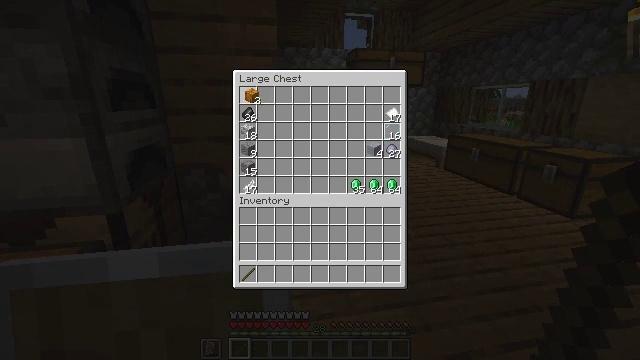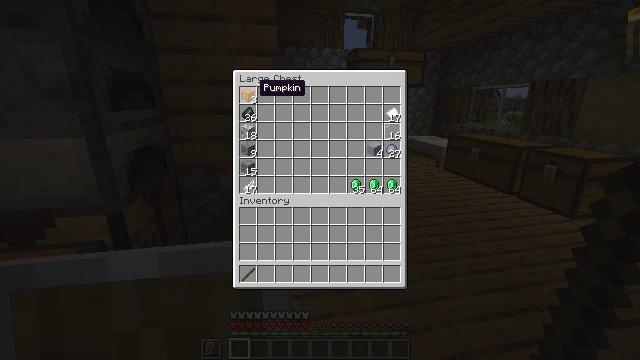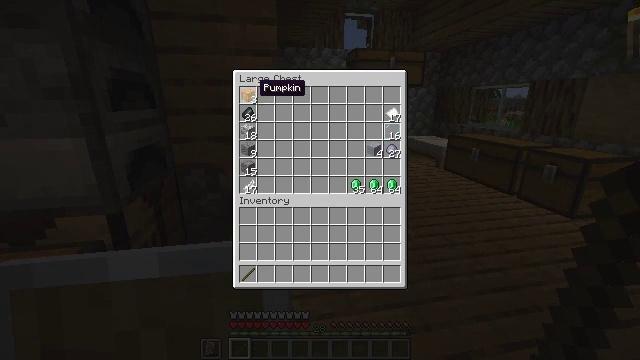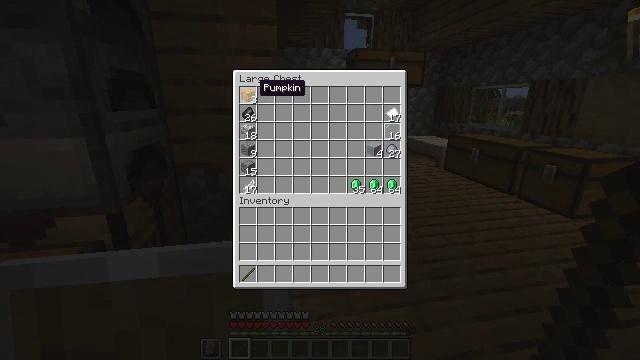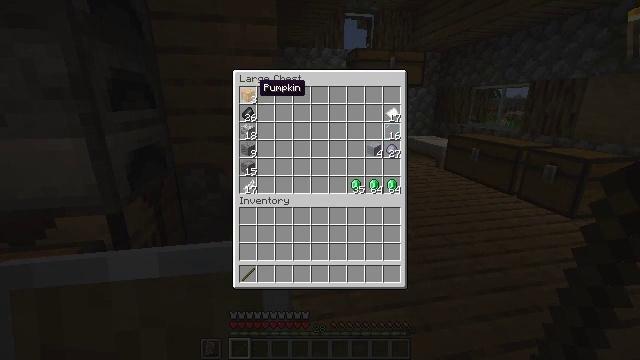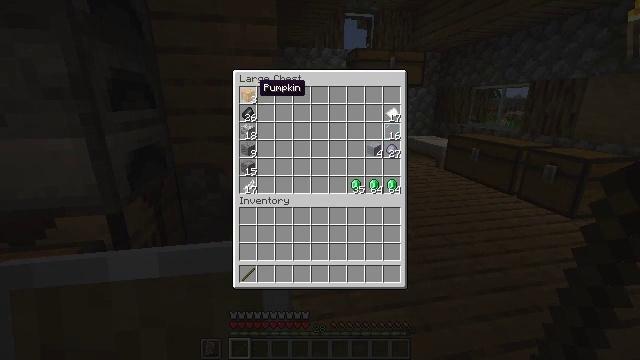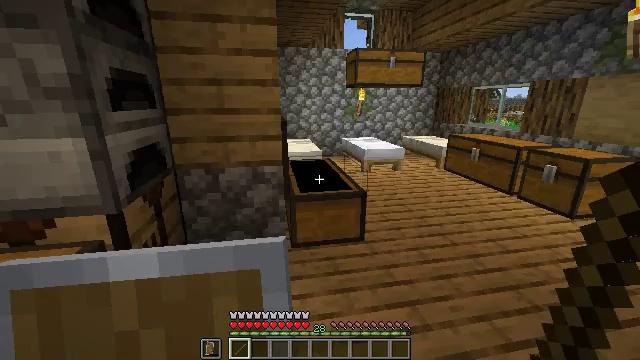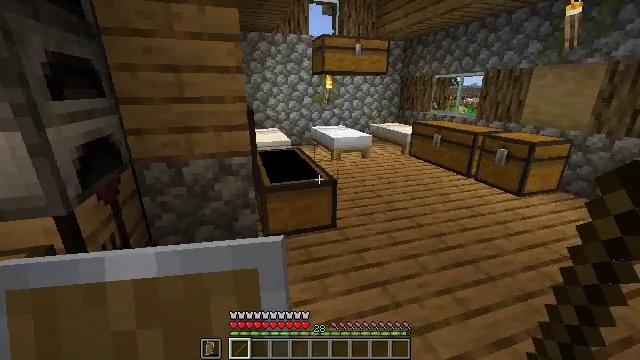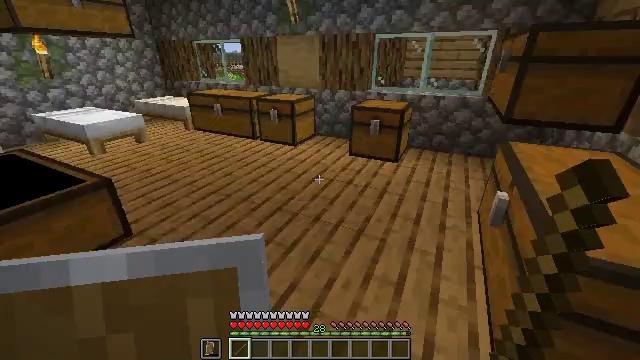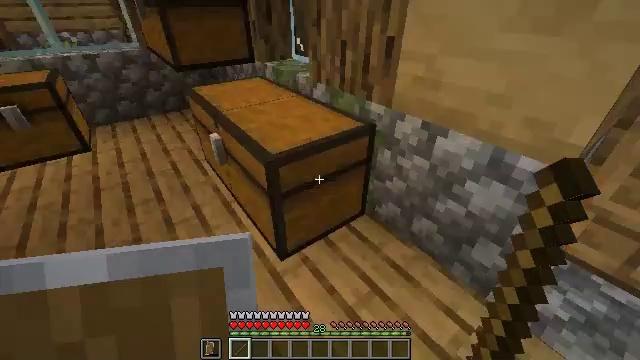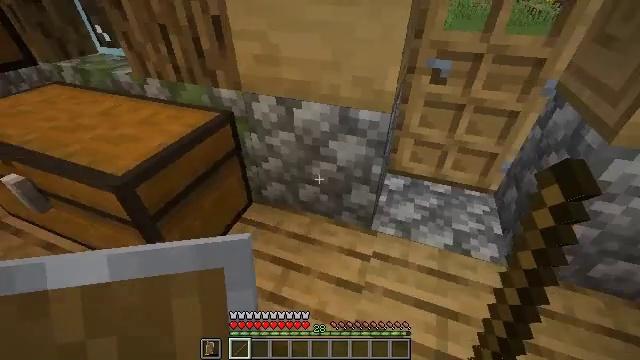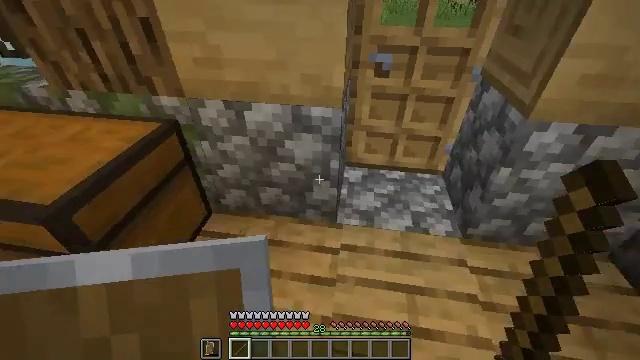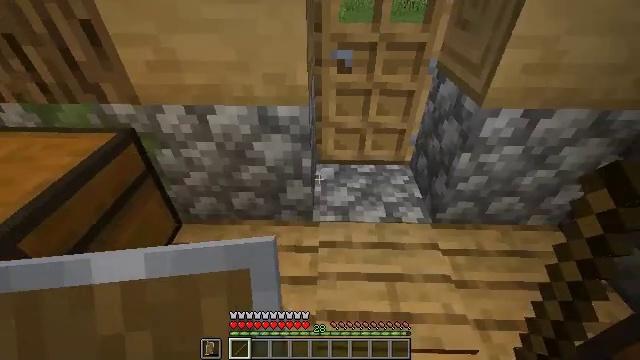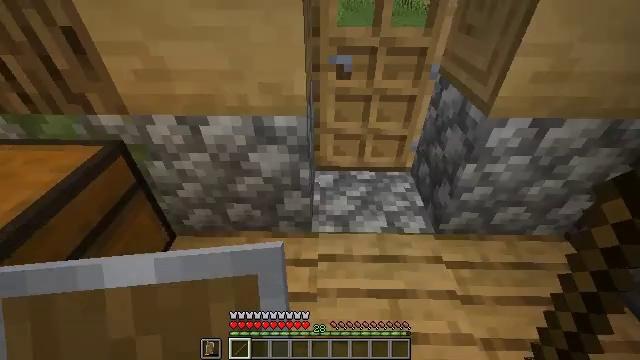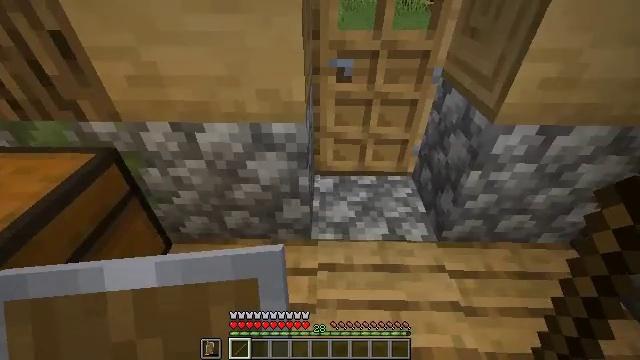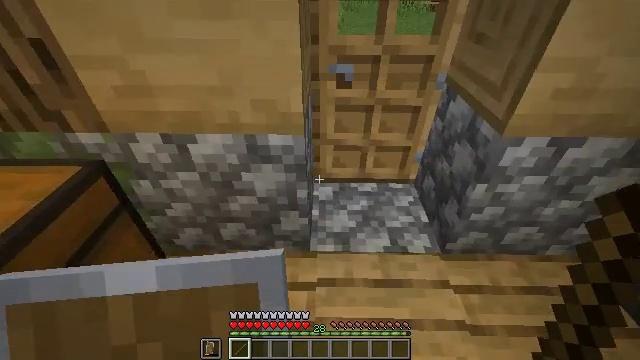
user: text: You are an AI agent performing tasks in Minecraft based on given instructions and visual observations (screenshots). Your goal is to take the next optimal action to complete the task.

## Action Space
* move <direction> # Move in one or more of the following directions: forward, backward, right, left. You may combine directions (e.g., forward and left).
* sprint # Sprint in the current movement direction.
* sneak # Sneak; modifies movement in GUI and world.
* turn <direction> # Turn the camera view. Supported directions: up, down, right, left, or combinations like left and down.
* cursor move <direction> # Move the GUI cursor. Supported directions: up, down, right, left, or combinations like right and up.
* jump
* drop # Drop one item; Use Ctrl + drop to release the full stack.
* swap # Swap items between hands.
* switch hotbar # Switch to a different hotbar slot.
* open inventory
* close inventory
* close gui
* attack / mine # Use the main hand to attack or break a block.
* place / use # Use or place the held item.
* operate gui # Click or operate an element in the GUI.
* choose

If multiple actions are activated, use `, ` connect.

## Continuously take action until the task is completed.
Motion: motion action
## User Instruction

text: Get a glowstone by combining glowstone dust.
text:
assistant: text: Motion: no_op
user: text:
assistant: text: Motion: no_op
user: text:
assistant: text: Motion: no_op
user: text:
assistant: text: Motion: no_op
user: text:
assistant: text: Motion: no_op
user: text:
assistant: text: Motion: close inventory
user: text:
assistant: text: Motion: turn right and down, close inventory
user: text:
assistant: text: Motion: turn right and down, close inventory
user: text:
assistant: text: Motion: turn right and down
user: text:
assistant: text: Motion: turn right and down
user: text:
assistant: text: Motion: turn right
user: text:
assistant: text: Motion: turn right
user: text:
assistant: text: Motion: move forward
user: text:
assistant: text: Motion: move forward
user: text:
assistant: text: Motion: move forward and move right
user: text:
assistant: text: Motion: move forward and move right
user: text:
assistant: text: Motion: move forward and move right, turn left and down
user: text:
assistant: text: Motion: move forward and move right, turn right and up
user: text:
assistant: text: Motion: move forward and move right, turn right and up
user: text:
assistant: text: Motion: move forward, turn up
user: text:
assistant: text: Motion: move forward, turn left and up
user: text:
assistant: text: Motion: move forward, turn left and up
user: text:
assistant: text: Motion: move forward
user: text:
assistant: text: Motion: move forward
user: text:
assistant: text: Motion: move forward
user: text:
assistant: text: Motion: move forward
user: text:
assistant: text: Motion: move forward
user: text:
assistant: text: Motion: move forward
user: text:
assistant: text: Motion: move forward, turn right
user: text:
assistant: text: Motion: move forward, turn right and up